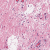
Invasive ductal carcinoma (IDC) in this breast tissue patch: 0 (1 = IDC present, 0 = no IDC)